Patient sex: M
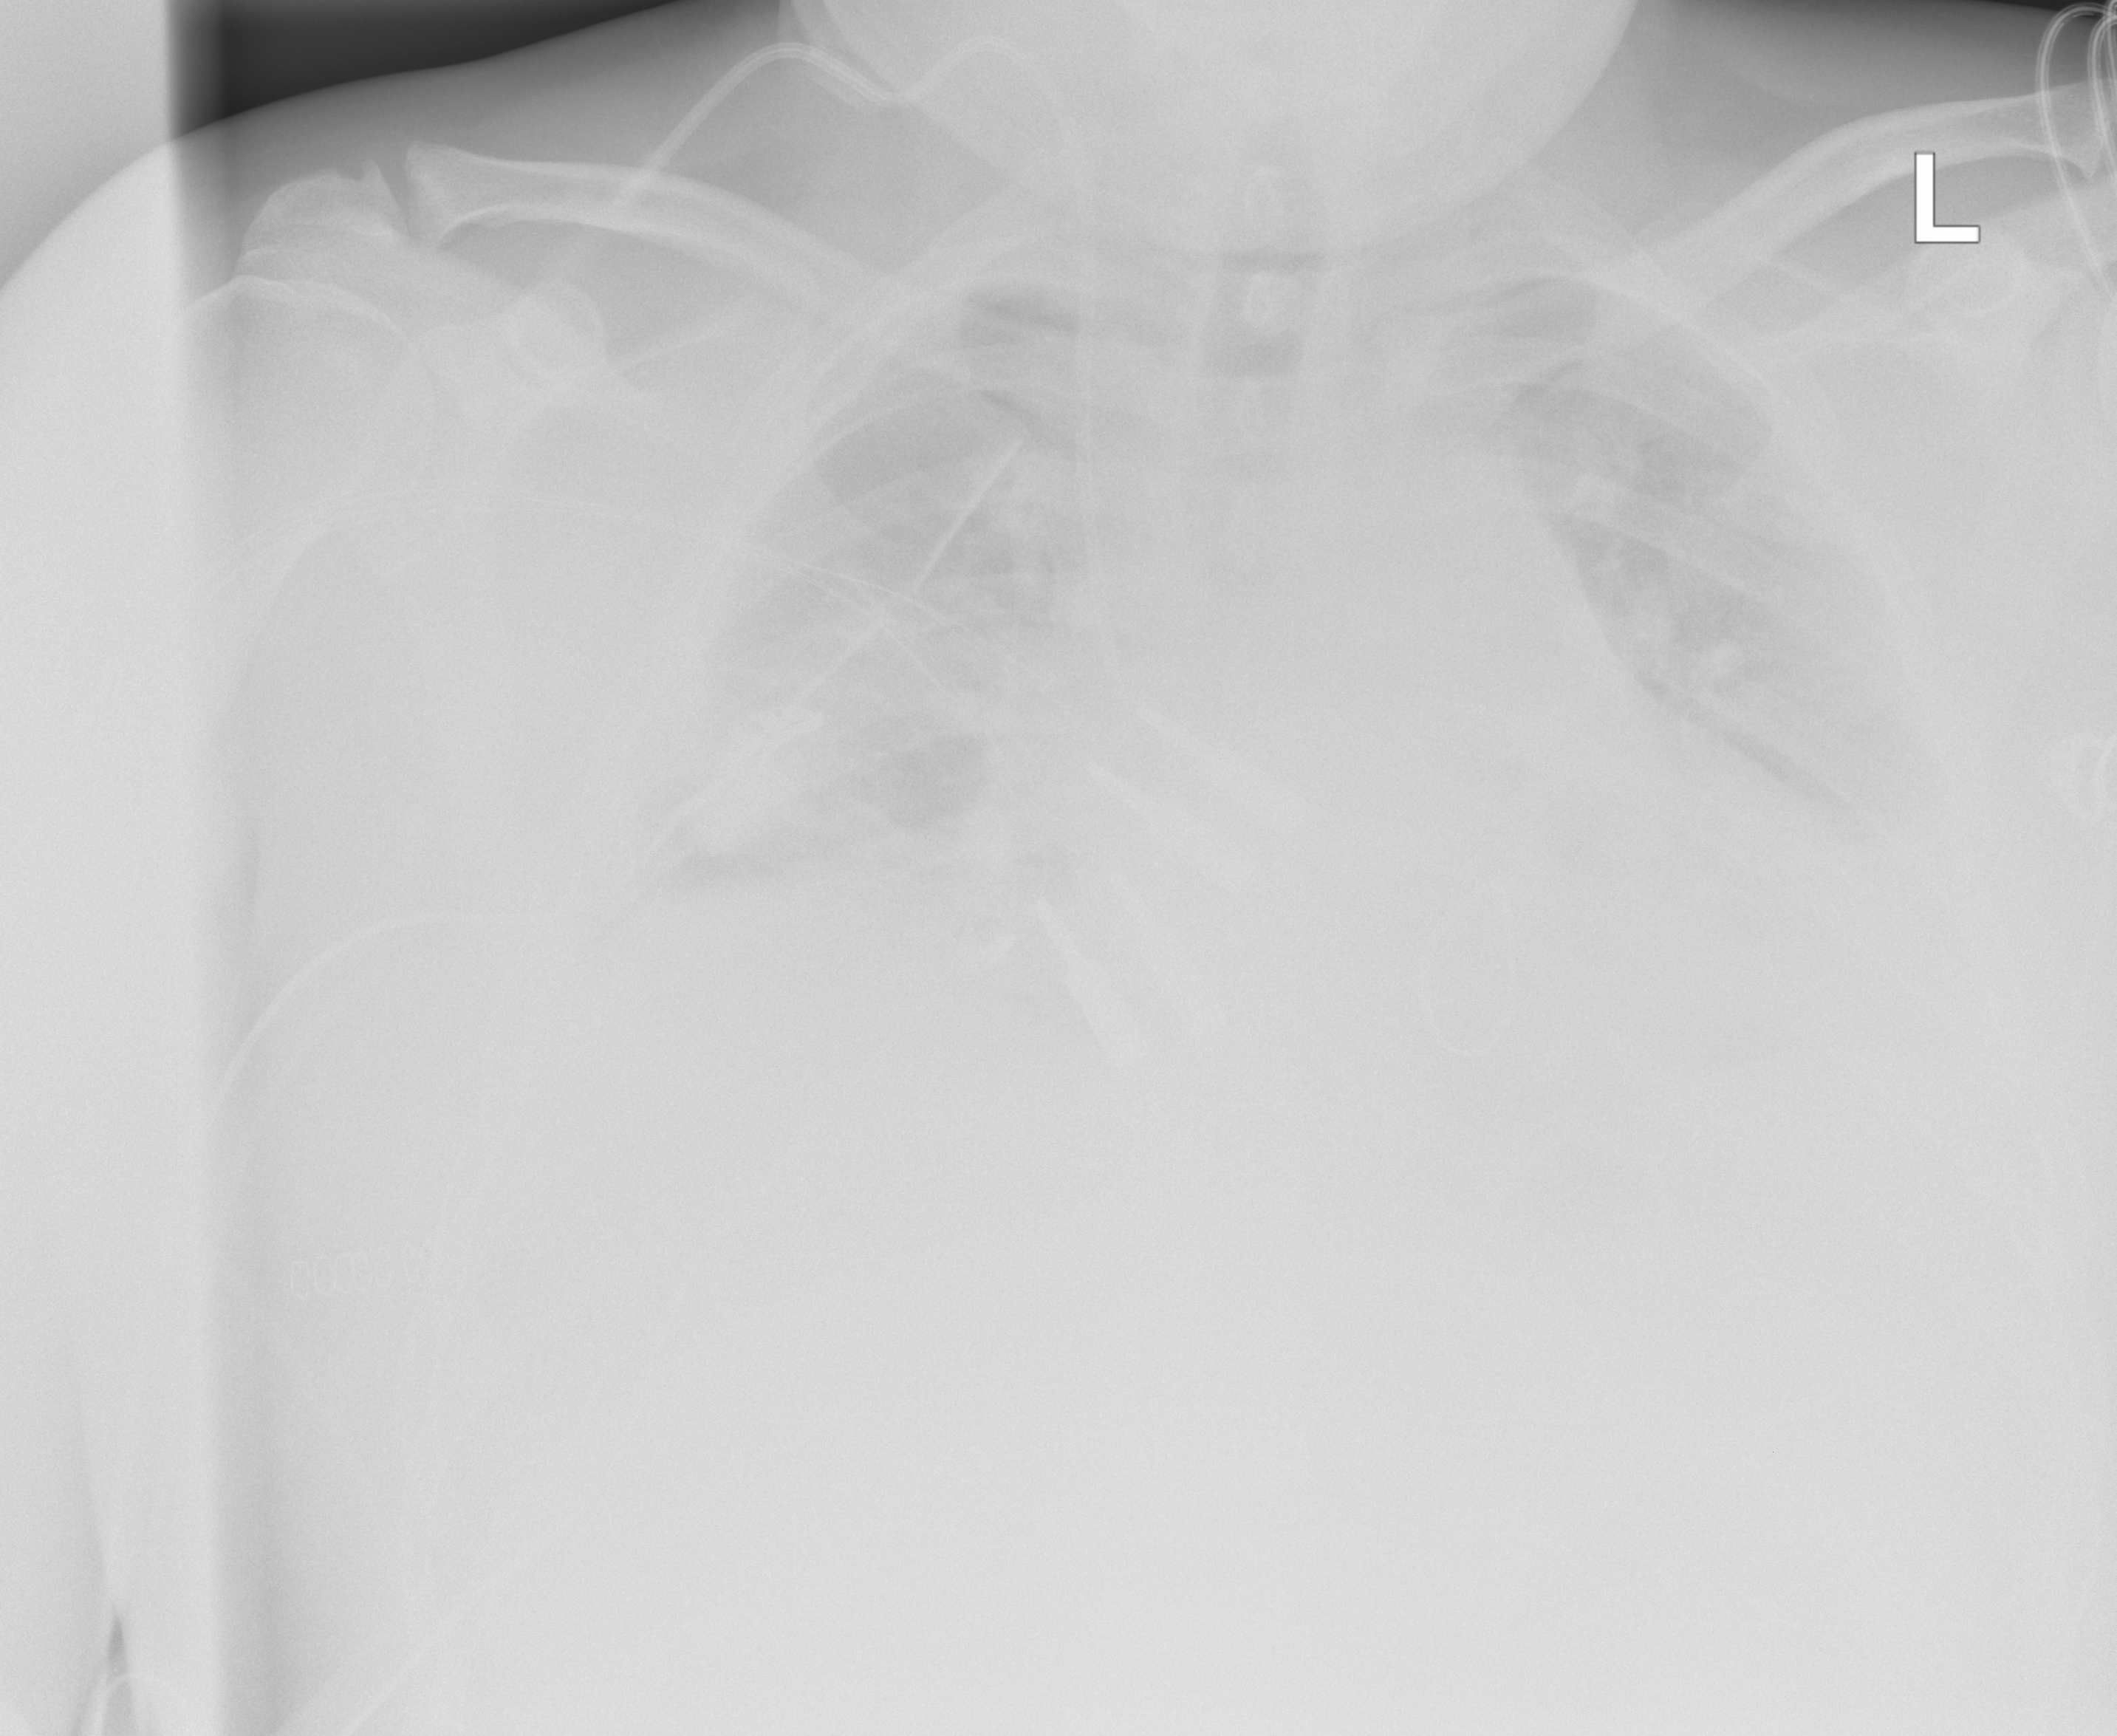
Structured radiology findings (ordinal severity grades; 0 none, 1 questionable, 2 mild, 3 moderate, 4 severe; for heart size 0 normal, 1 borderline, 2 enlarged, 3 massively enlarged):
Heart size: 2
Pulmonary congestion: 2
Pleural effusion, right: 1
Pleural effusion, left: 2
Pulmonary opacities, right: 0
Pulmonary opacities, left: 0
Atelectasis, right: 2
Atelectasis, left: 2